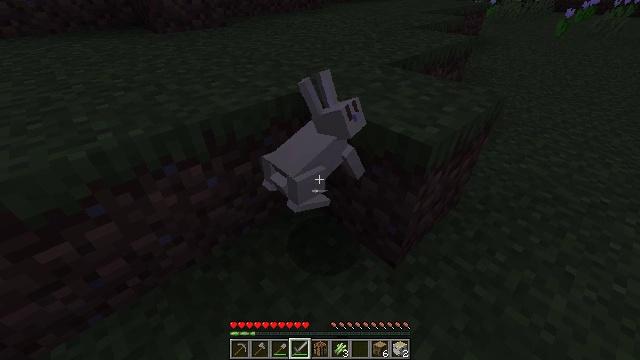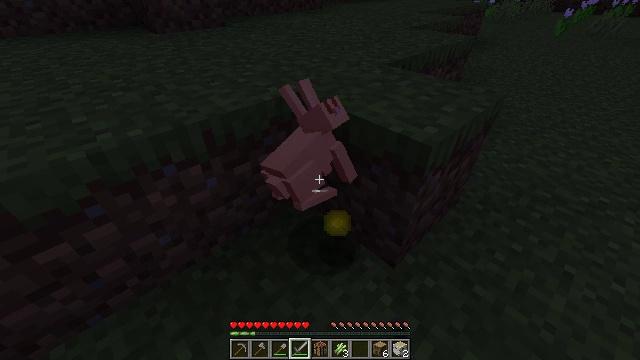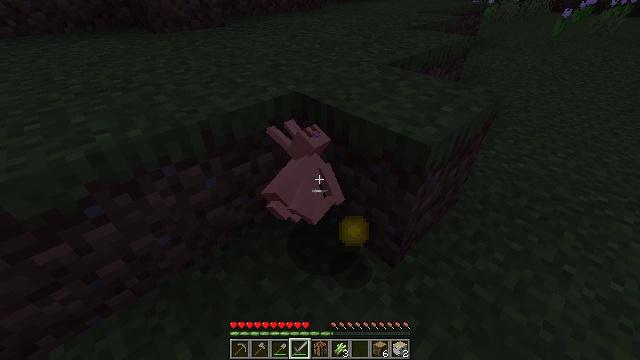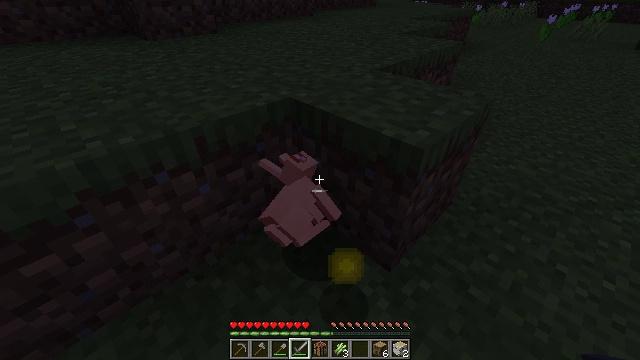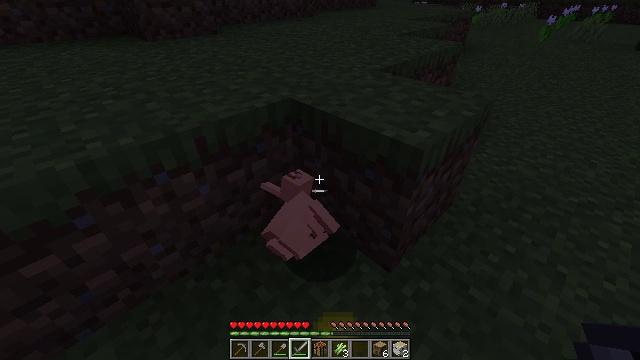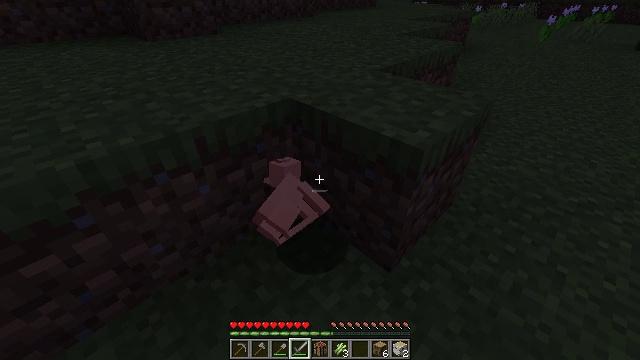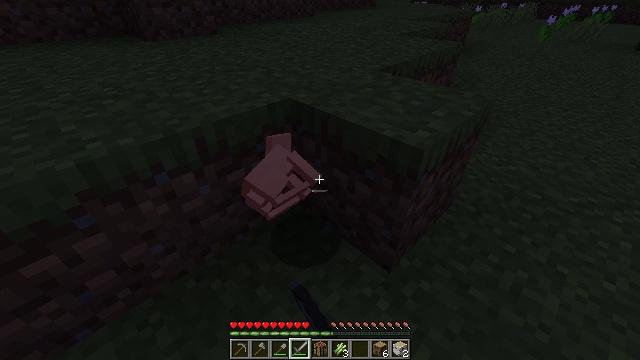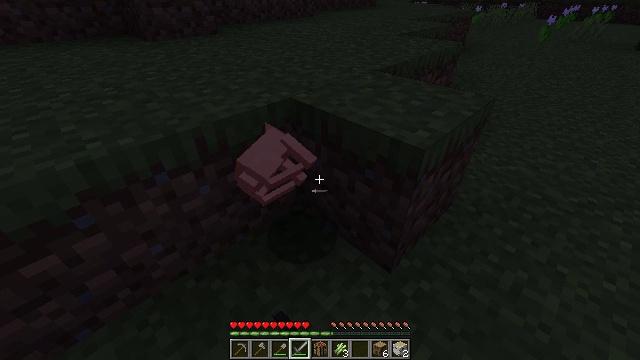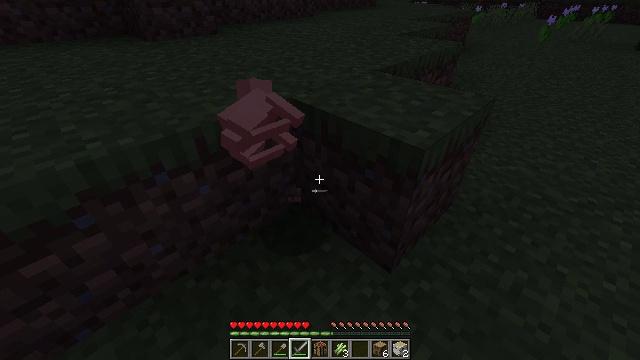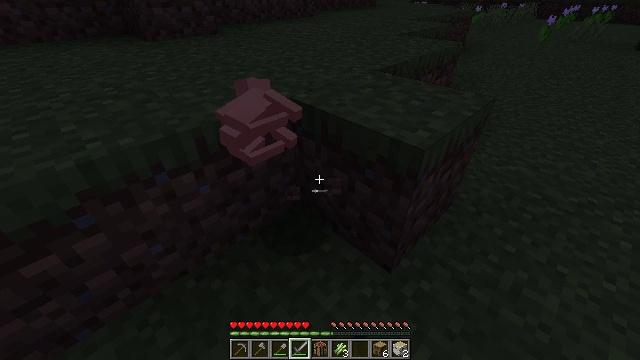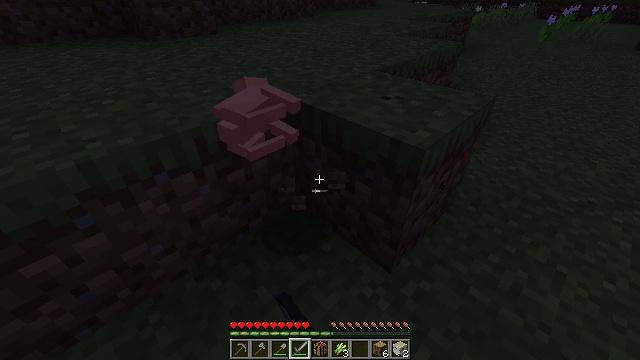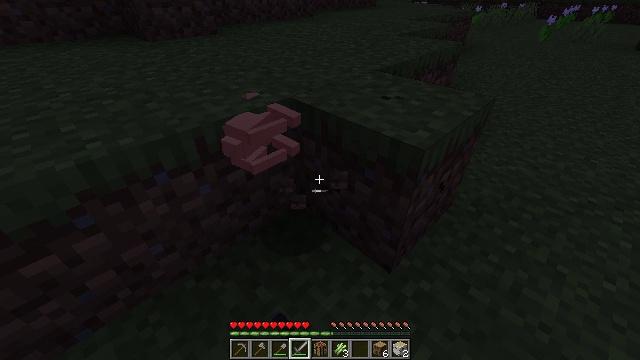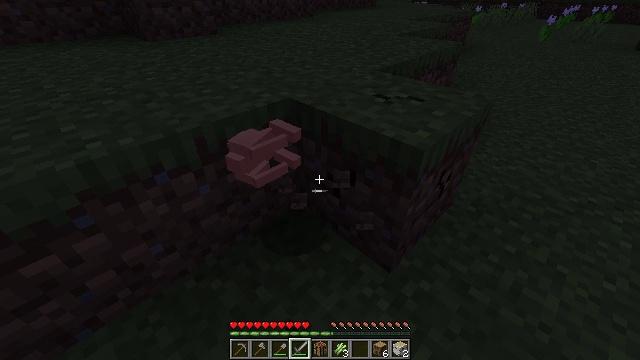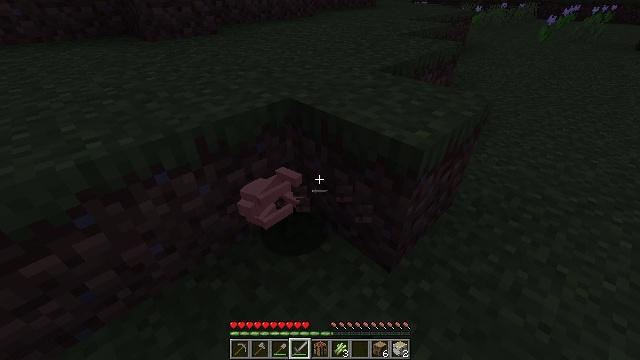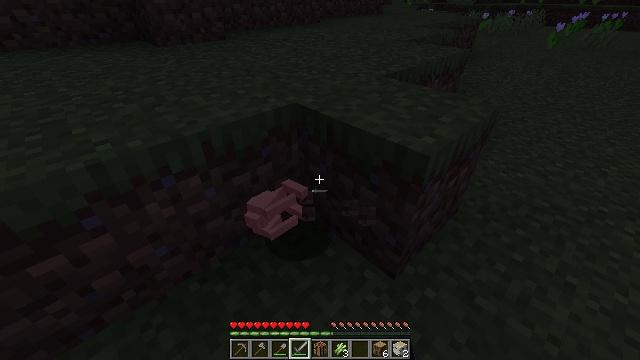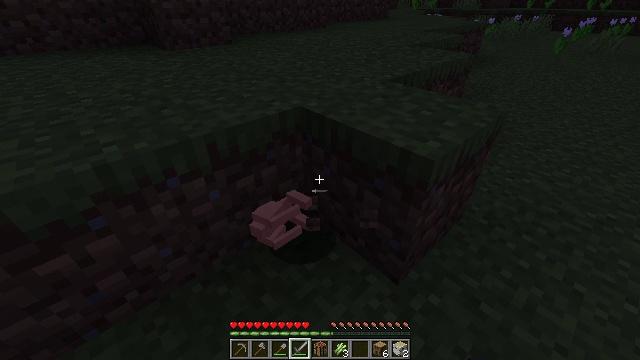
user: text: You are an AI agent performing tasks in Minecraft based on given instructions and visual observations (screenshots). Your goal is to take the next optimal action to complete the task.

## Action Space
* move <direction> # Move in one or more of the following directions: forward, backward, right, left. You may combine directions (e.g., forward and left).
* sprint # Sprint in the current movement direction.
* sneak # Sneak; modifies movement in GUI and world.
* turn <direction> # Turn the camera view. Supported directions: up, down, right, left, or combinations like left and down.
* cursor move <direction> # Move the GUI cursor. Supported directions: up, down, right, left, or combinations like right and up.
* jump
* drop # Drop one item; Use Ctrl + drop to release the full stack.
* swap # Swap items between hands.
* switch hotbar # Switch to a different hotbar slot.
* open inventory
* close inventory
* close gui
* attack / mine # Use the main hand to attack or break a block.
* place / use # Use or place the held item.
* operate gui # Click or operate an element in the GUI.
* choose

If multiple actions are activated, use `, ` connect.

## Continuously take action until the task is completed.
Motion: motion action
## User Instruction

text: Break the cactus block.
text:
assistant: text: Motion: attack / mine
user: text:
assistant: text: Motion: attack / mine
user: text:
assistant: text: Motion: turn right and up
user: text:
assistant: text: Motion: no_op
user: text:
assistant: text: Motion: attack / mine
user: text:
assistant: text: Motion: attack / mine
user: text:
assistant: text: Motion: attack / mine
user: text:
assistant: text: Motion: attack / mine
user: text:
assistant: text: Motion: attack / mine
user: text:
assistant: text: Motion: attack / mine
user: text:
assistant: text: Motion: attack / mine
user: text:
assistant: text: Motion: attack / mine
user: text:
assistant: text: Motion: attack / mine
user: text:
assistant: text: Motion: turn left and up
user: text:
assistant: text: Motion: turn left
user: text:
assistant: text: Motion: no_op
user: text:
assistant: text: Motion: no_op
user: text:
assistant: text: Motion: no_op
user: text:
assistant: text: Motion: turn right
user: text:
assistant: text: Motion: turn right and down
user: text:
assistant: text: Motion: turn right and down
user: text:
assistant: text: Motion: turn right and down
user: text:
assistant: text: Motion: no_op
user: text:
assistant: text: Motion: turn up
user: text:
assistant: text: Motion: turn up
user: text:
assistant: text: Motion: turn up
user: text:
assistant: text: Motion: turn right and up
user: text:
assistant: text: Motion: turn up
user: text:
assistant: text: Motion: turn up
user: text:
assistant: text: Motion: turn right and up